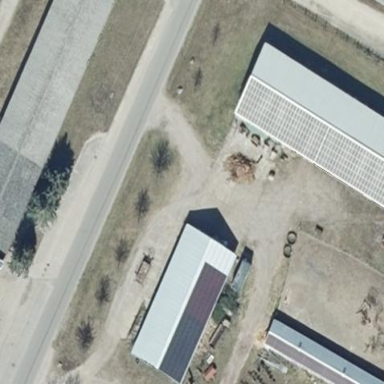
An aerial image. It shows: Gabled farm auxiliary building with the roof oriented along its structure.